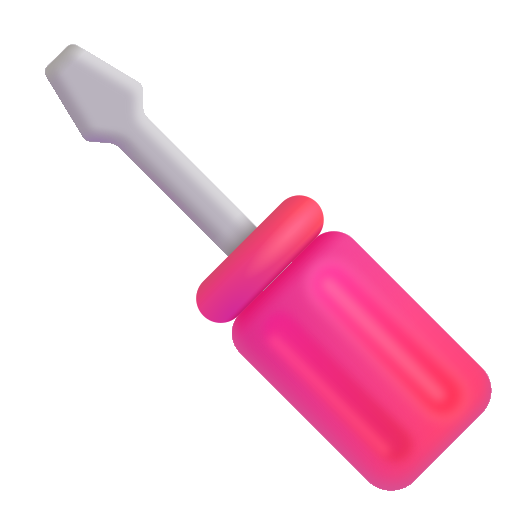
screwdriver color